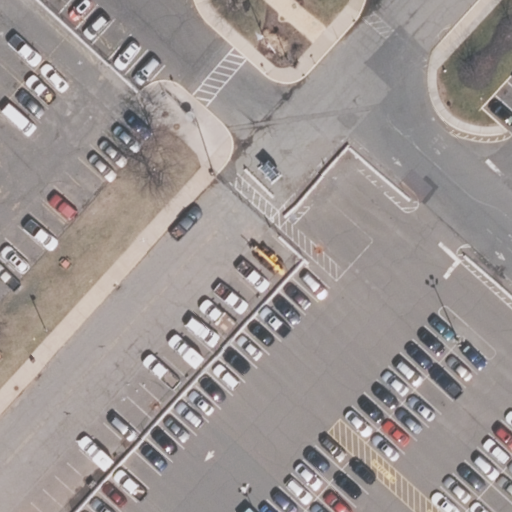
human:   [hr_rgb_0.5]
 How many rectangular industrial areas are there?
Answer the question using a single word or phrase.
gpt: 1

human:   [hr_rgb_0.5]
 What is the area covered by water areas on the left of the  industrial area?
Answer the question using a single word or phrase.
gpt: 0m2

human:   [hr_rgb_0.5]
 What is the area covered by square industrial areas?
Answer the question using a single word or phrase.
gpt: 0m2

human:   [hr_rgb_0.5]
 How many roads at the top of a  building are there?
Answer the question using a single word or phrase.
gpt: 0

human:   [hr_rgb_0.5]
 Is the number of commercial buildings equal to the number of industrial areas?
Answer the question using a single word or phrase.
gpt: no

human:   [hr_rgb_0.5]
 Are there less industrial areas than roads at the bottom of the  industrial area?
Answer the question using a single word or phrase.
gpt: no

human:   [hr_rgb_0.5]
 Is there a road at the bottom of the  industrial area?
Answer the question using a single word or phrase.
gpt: no

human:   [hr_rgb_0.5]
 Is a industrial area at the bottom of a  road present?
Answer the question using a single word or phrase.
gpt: yes

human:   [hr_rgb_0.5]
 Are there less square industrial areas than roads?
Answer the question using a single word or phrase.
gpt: yes

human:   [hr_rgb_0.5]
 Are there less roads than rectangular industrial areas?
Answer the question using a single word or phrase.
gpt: no

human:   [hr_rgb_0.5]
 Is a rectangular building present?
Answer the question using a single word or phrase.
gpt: no

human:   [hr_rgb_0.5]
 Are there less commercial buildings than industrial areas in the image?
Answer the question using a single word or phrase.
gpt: yes

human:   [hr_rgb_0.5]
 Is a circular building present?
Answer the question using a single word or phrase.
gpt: no

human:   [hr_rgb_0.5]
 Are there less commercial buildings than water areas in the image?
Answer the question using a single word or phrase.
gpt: no

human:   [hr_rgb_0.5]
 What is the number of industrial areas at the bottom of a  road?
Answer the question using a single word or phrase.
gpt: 1

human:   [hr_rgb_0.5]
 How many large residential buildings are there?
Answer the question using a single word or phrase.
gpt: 0

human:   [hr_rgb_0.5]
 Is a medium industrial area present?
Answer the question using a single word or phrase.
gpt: no

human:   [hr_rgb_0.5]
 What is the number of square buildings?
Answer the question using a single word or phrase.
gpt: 0

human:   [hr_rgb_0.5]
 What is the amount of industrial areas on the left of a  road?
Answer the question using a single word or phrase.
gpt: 0

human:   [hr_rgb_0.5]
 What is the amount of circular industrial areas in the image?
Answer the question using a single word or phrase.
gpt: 0

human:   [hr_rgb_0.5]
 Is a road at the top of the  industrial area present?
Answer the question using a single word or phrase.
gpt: yes

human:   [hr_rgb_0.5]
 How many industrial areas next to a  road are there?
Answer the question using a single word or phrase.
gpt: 1

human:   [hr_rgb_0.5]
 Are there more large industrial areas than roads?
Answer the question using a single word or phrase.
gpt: no

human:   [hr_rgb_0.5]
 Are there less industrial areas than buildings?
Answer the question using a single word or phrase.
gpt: no

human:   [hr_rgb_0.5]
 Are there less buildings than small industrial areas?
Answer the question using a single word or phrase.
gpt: no

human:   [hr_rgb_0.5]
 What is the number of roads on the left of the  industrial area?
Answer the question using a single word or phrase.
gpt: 6

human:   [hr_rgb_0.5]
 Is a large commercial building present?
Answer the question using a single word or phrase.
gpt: no

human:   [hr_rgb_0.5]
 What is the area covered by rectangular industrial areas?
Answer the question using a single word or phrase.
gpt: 10583m2

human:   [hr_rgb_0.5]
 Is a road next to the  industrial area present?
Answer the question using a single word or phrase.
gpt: yes

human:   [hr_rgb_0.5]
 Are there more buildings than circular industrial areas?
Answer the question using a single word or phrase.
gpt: no

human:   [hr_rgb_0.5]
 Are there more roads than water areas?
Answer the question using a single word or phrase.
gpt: yes

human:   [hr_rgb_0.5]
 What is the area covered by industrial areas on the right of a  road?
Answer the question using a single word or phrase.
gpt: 10583m2

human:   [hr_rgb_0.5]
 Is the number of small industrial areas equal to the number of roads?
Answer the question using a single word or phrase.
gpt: no

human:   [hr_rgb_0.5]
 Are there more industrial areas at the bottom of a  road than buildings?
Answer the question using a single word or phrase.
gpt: yes

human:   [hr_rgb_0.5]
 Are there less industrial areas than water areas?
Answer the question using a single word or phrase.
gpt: no

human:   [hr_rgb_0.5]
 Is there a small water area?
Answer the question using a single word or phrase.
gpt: no